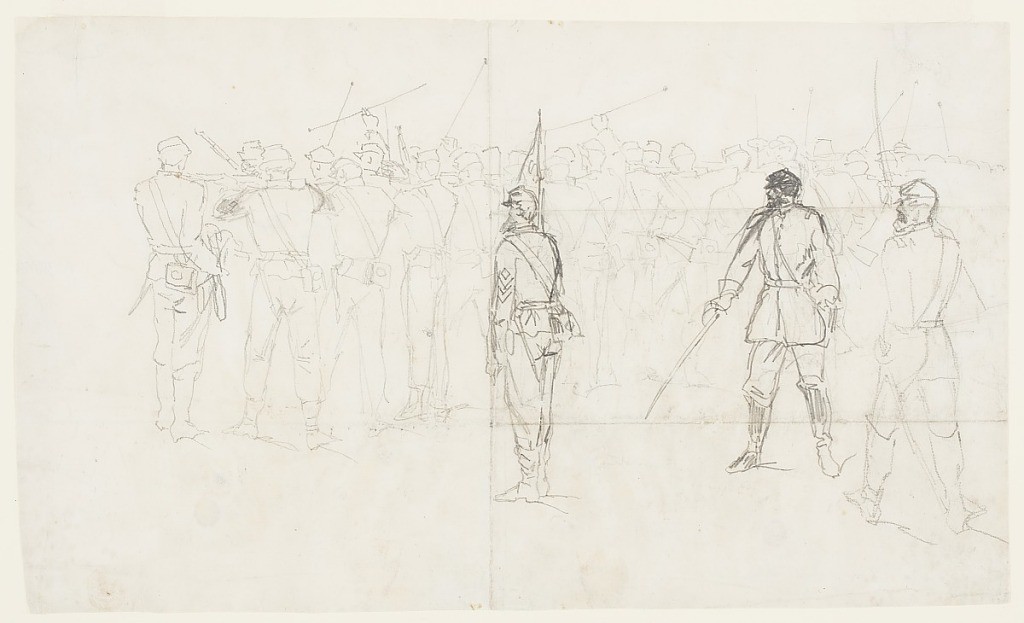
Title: Infantry Rifle Drill, Sickles Regiment, Lee's Mills, Virginia
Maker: Winslow Homer, American, 1836–1910
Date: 1862
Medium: Graphite on paper
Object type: Drawing
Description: Horizontal view of a line fo infantry soldiers at rifle drill, with officers.